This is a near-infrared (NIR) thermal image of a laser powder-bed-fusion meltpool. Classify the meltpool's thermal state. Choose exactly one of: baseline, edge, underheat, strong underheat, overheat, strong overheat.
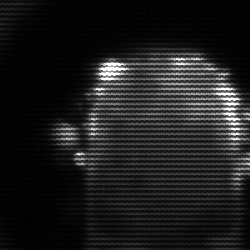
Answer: baseline